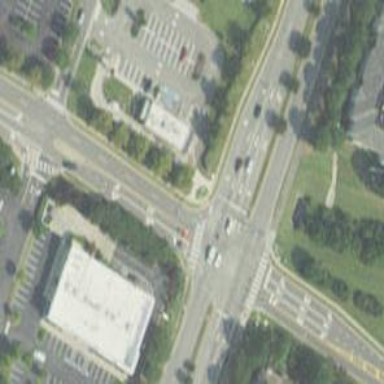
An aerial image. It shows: Marked road crossing.